Question: I have created a Maven Project in Eclipse but if I create a Java class it is just added to 'src/main/resources' and it not displayed as Java source code:

What am I missing here?
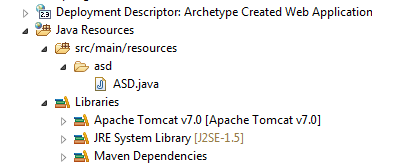
Answer: Actually your creating class in wrong directory. Classes should be in 'src/main/java' for source classes and 'src/test/java' for test classes. Maven follows standard directory structure. <URL>